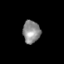
Tissue: skin
Cell type: T cells
Senescence score: 0.2505
Nuclear area (px): 390
Mean DAPI intensity: 139.046